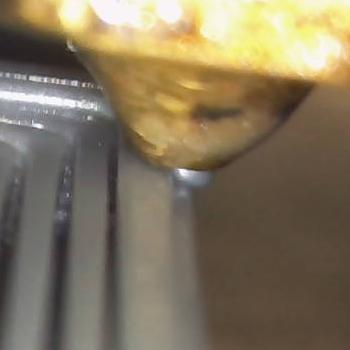
Flow rate: 208%